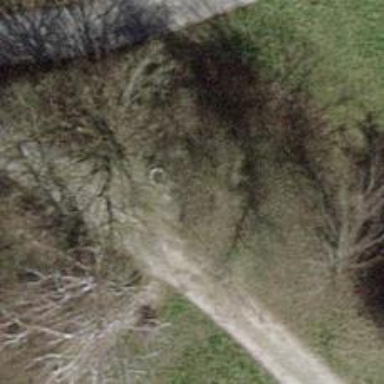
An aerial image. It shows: Bench.